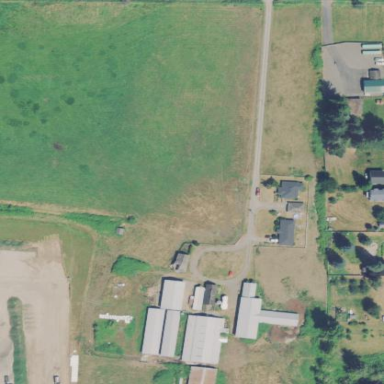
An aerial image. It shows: Farmyard area.